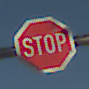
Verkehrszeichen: Stop
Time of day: SunriseSunset
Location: Outdoor (Nature)
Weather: Clear
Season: NotSpecified
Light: Natural